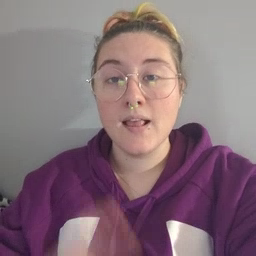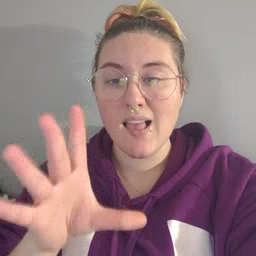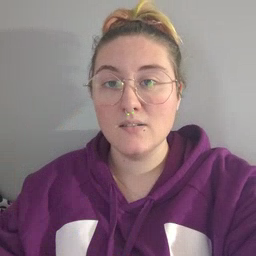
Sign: hate